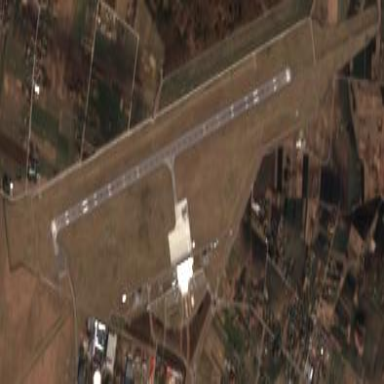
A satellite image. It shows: International airport with the classification of aerodrome.